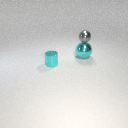
large cyan metal sphere below small gray metal sphere